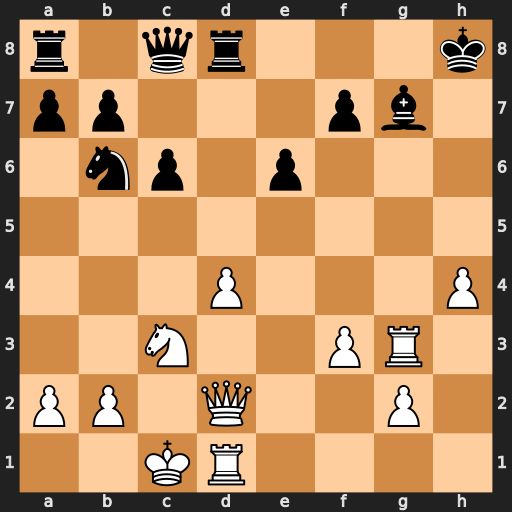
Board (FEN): r1qr3k/pp3pb1/1np1p3/8/3P3P/2N2PR1/PP1Q2P1/2KR4
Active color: w
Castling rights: -
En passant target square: -
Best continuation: Qg5 Rg8 Qh5+ Bh6+ Qxh6#